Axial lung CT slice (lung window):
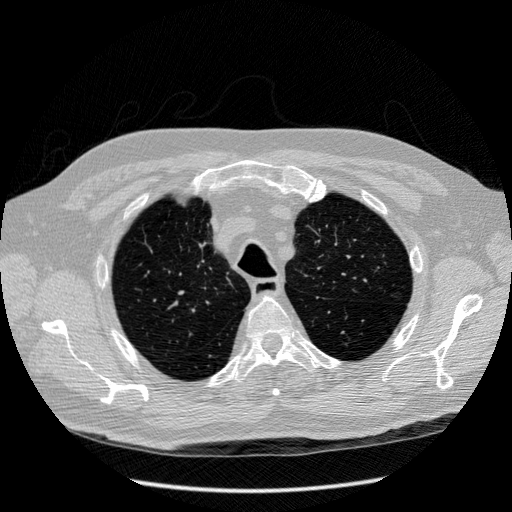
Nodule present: yes
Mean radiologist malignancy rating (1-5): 3